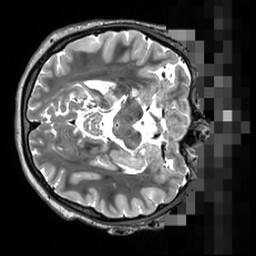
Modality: T2w
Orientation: axial
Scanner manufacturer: siemens
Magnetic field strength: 3 T
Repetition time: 3.2 s
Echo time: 0.564 s